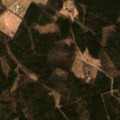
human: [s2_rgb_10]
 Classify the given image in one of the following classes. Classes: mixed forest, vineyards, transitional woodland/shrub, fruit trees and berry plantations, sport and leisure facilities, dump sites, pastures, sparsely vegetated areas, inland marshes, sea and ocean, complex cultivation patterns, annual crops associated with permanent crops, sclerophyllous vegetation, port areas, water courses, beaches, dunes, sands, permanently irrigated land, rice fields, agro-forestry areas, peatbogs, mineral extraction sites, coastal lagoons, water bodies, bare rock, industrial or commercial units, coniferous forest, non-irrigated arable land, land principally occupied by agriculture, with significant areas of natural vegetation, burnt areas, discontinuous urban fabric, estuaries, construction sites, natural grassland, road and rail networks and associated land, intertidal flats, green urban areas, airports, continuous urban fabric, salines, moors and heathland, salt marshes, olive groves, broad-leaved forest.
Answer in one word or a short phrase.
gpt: pastures, complex cultivation patterns, land principally occupied by agriculture, with significant areas of natural vegetation, coniferous forest, mixed forest